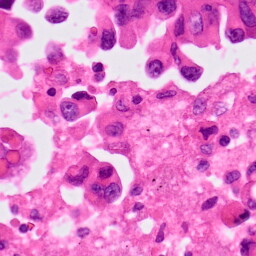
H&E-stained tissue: Lung